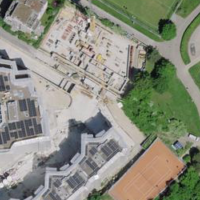
EUNIS habitat code: 53
Species observed at this site:
Trifolium repens